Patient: sex M, age 58
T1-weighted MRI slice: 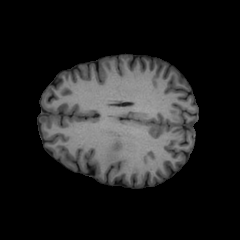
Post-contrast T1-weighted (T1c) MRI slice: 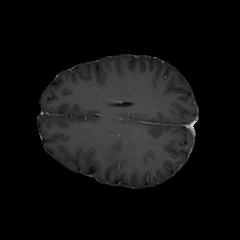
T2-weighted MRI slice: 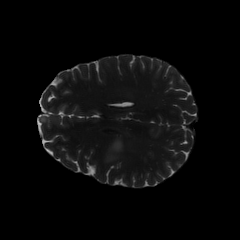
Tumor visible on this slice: yes
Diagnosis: Glioblastoma, IDH-wildtype
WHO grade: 4